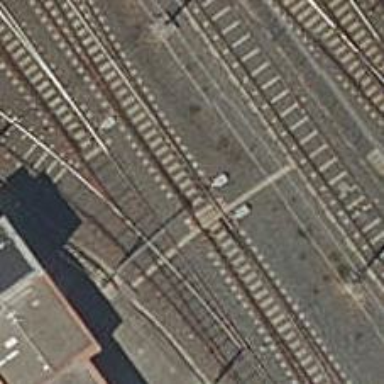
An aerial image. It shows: Yard with electrified contact line.